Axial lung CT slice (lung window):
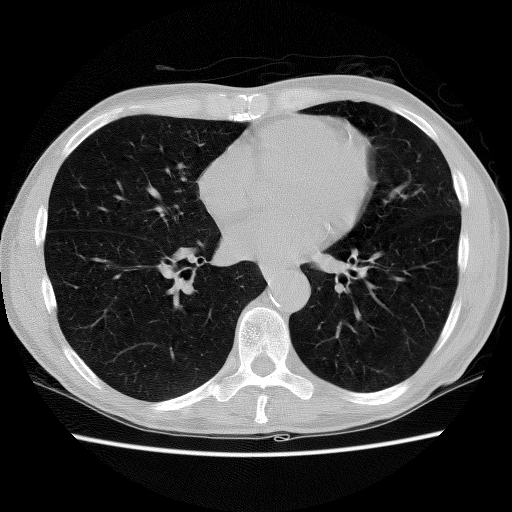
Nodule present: no